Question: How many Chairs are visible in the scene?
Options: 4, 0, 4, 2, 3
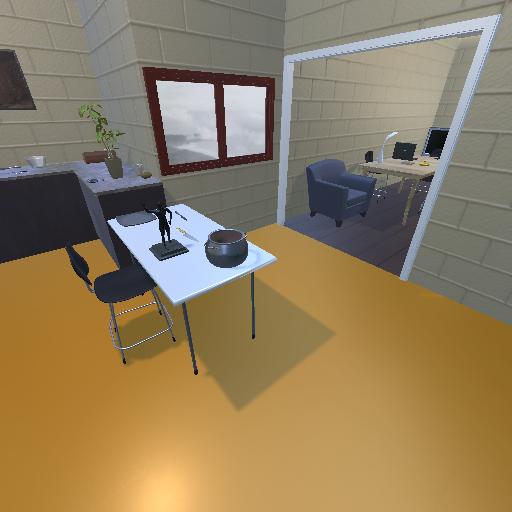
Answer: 4